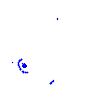
Particle: proton